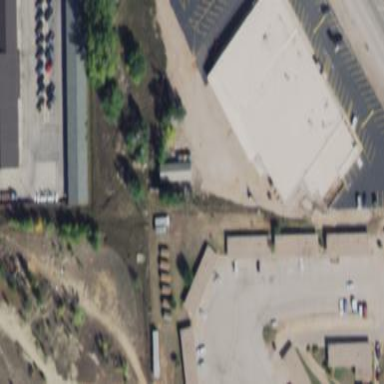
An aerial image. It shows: Building with bowling alley inside.